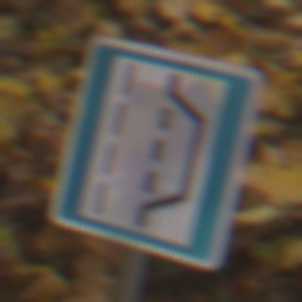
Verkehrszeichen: NothalteUndPannenbucht
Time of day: MorningAfternoon
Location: Outdoor (Nature)
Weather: Overcast
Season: Autumn
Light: Natural